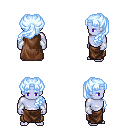
a pixel art fantasy rpg character, male body template, dark elf, purple skin, brown cape, robe skirt, white cyan princess hairstyle, white cloth bracers, four views (front, back, left, right), 2x2 character sprite sheet, small pixel art, hard edges, no anti-aliasing